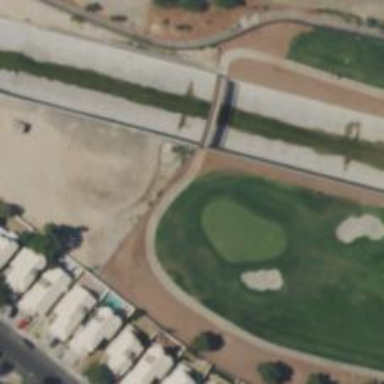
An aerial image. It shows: Path bridge used as golf cartpath.